Question: I'am new on angular and Firebase and I don't understand something.
i want to push url picture with unique key in my database.
Now i have an array of url and I send it to my database like that:

and instead of 0,1,2 I want to push a unique ID
my code for push the data:
'''
export class SpotsService {
spotsRef: AngularFireList<any>;
spotRef: AngularFireObject<any>;
spotiD: string;
picsUrl: string[];
picurl: string;
constructor(private db: AngularFireDatabase) {
this.picsUrl = [];
}
addSpot(spot: Spot){
this.spotsRef.push({
title: spot.title,
synopsis: spot.synopsis,
userId: spot.userId,
markerLatLng: spot.markerLatLng,
markerLatLngTwo: spot.markerLatLngTwo,
photo: spot.photo,
categories: spot.categories
});
}
}
'''
my interface:
'''
export interface Spot {
$key: string;
title: string;
synopsis: string;
userId: string;
markerLatLng: number[];
markerLatLngTwo: number[];
photo: string[];
categories: string[];
}
'''
If someone can help me :) Thx a lot
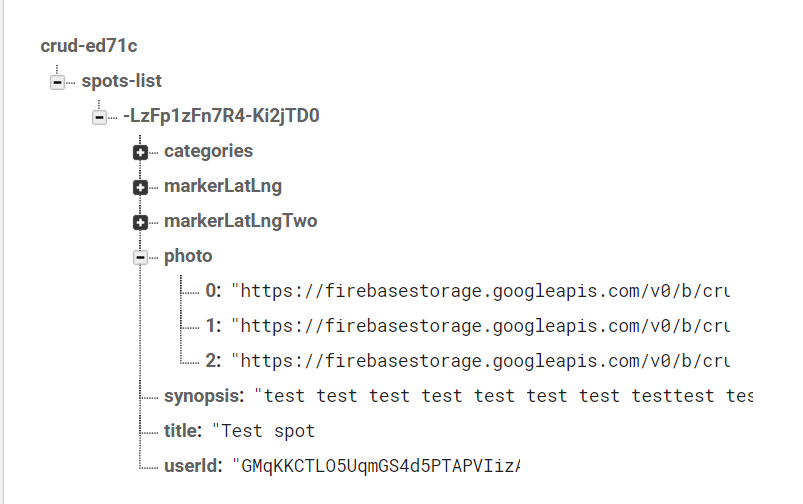
Answer: Since 'photo' is declared as a local array ('photo: string[];') in your JavaScript code, Firebase will write it as is to the database.
If you want to write the individual photos with push IDs, you'll have to write them separate from the other data, and call 'push()' for each of them:
'''
let newRef = this.spotsRef.push({
title: spot.title,
synopsis: spot.synopsis,
userId: spot.userId,
markerLatLng: spot.markerLatLng,
markerLatLngTwo: spot.markerLatLngTwo,
categories: spot.categories
});
spot.photo.forEach((photo) => {
newRef.child("photo").push(photo);
})
'''
The above is the simplest, but leads to multiple writer operations to the database. To get the same result in a single write operation, you can do something like:
'''
let photos = {};
spot.photo.forEach((photo) => {
photos[this.spotsRef.push().key] = photo;
})
this.spotsRef.push({
title: spot.title,
synopsis: spot.synopsis,
userId: spot.userId,
markerLatLng: spot.markerLatLng,
markerLatLngTwo: spot.markerLatLngTwo,
photo: photos,
categories: spot.categories
});
'''